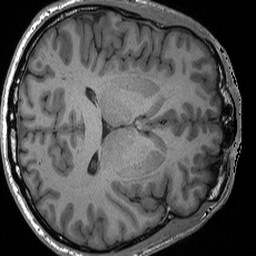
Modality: T1w
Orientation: axial
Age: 45
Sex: male